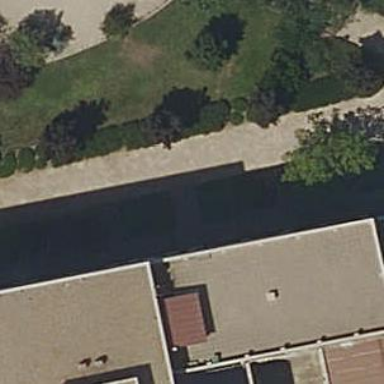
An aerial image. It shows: Building with flat roof.